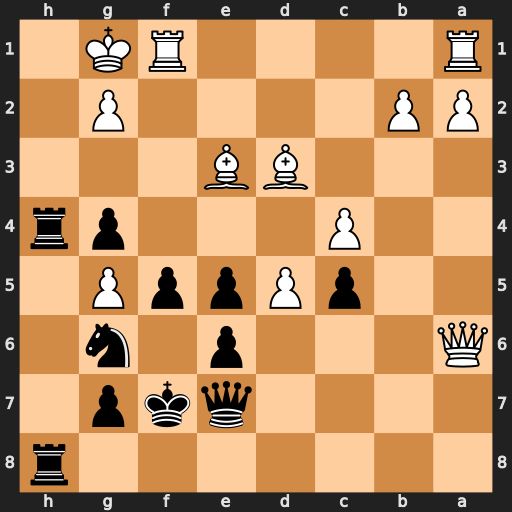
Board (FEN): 7r/4qkp1/Q3p1n1/2pPppP1/2P3pr/3BB3/PP4P1/R4RK1
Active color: b
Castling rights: -
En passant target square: -
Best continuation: g3 Rxf5+ exf5